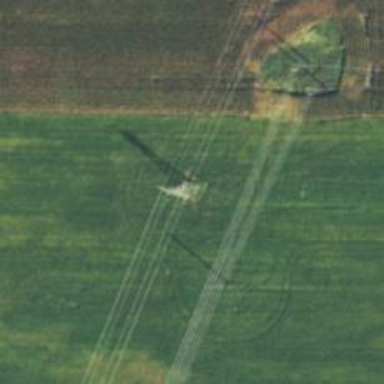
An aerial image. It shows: Lattice structure tower used for power transmission.